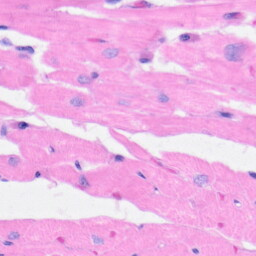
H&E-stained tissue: Heart